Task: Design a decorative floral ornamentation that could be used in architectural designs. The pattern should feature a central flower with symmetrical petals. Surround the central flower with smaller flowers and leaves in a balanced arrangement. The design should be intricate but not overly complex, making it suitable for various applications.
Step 1538:
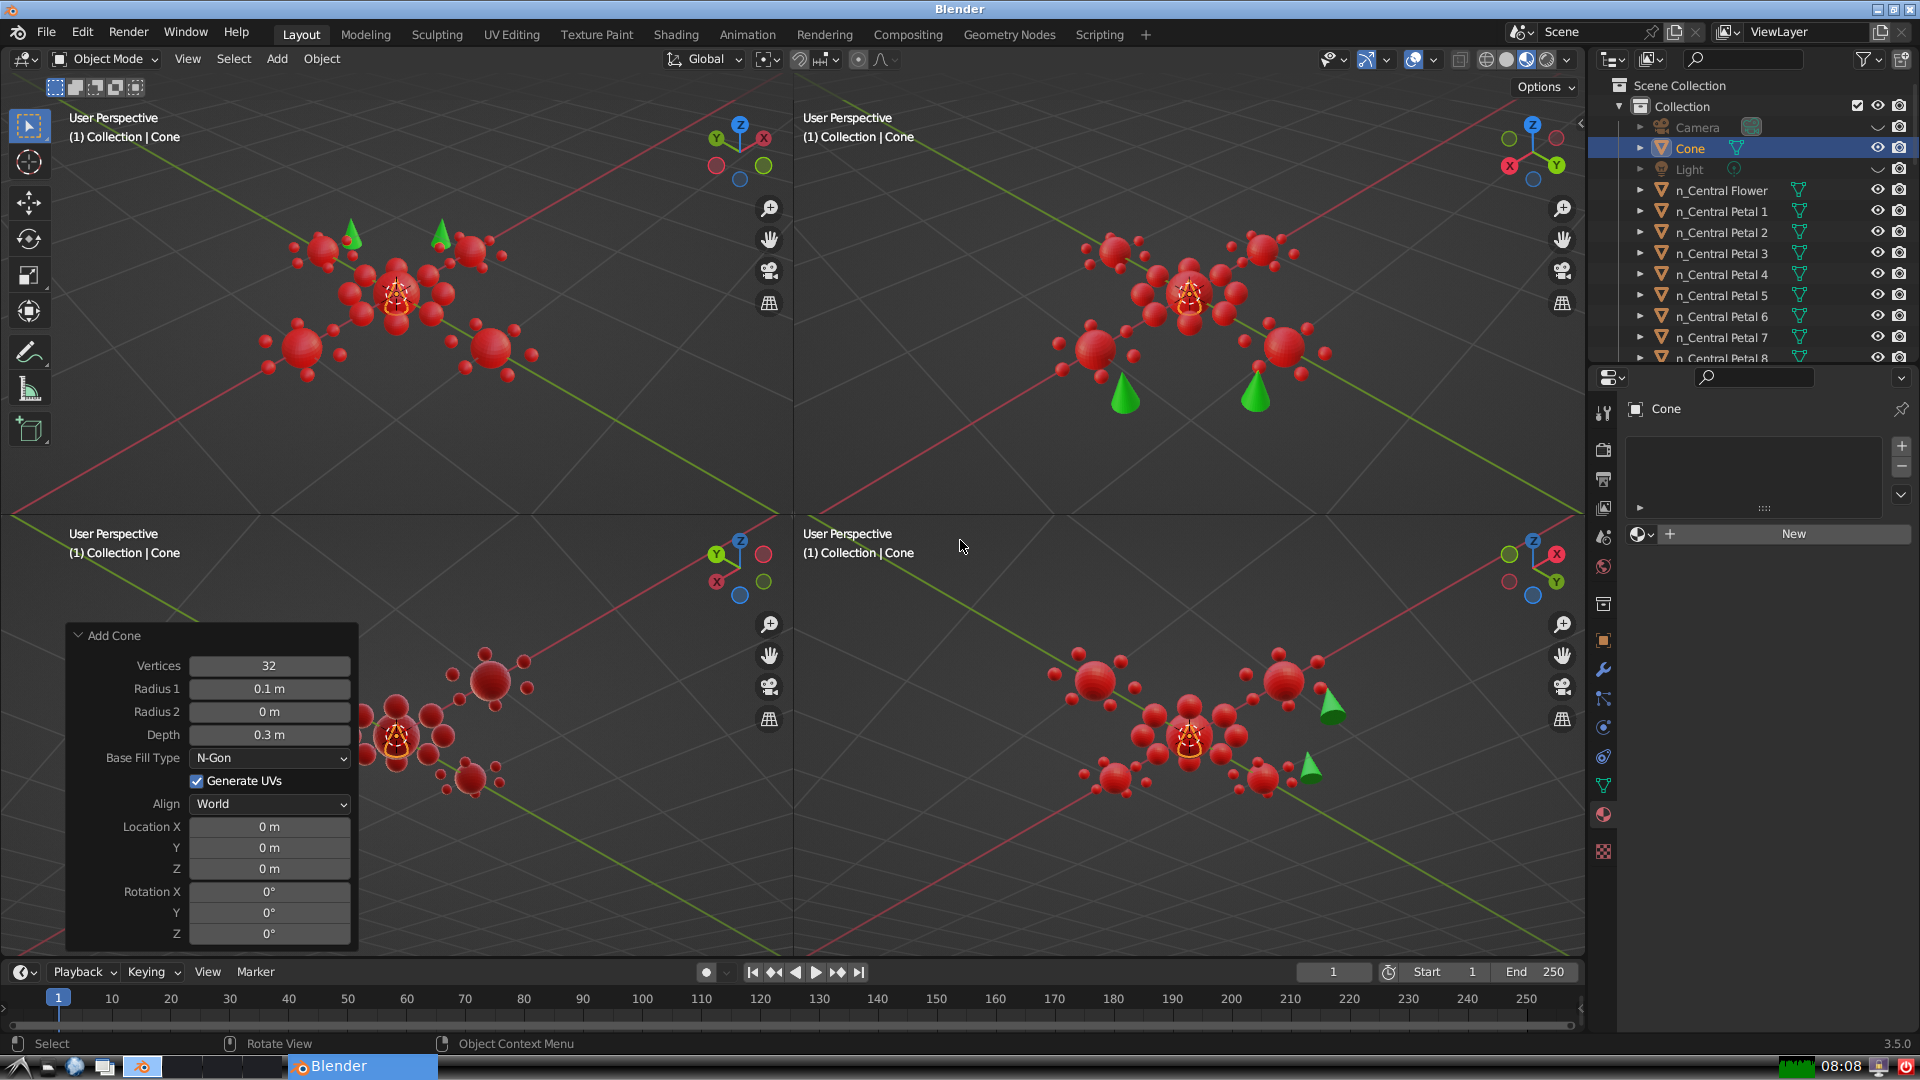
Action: {"mouse_move": [270, 735]}